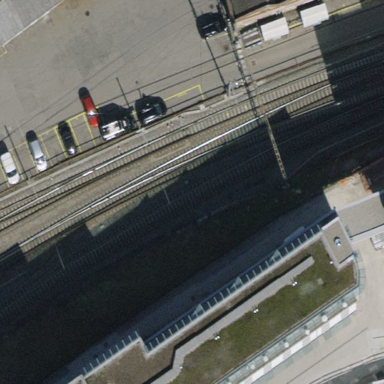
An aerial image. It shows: Street-side parking area.